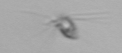
Label: Calciopappus